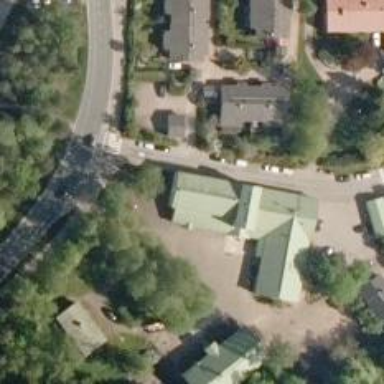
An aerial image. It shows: Kindergarten.